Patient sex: F
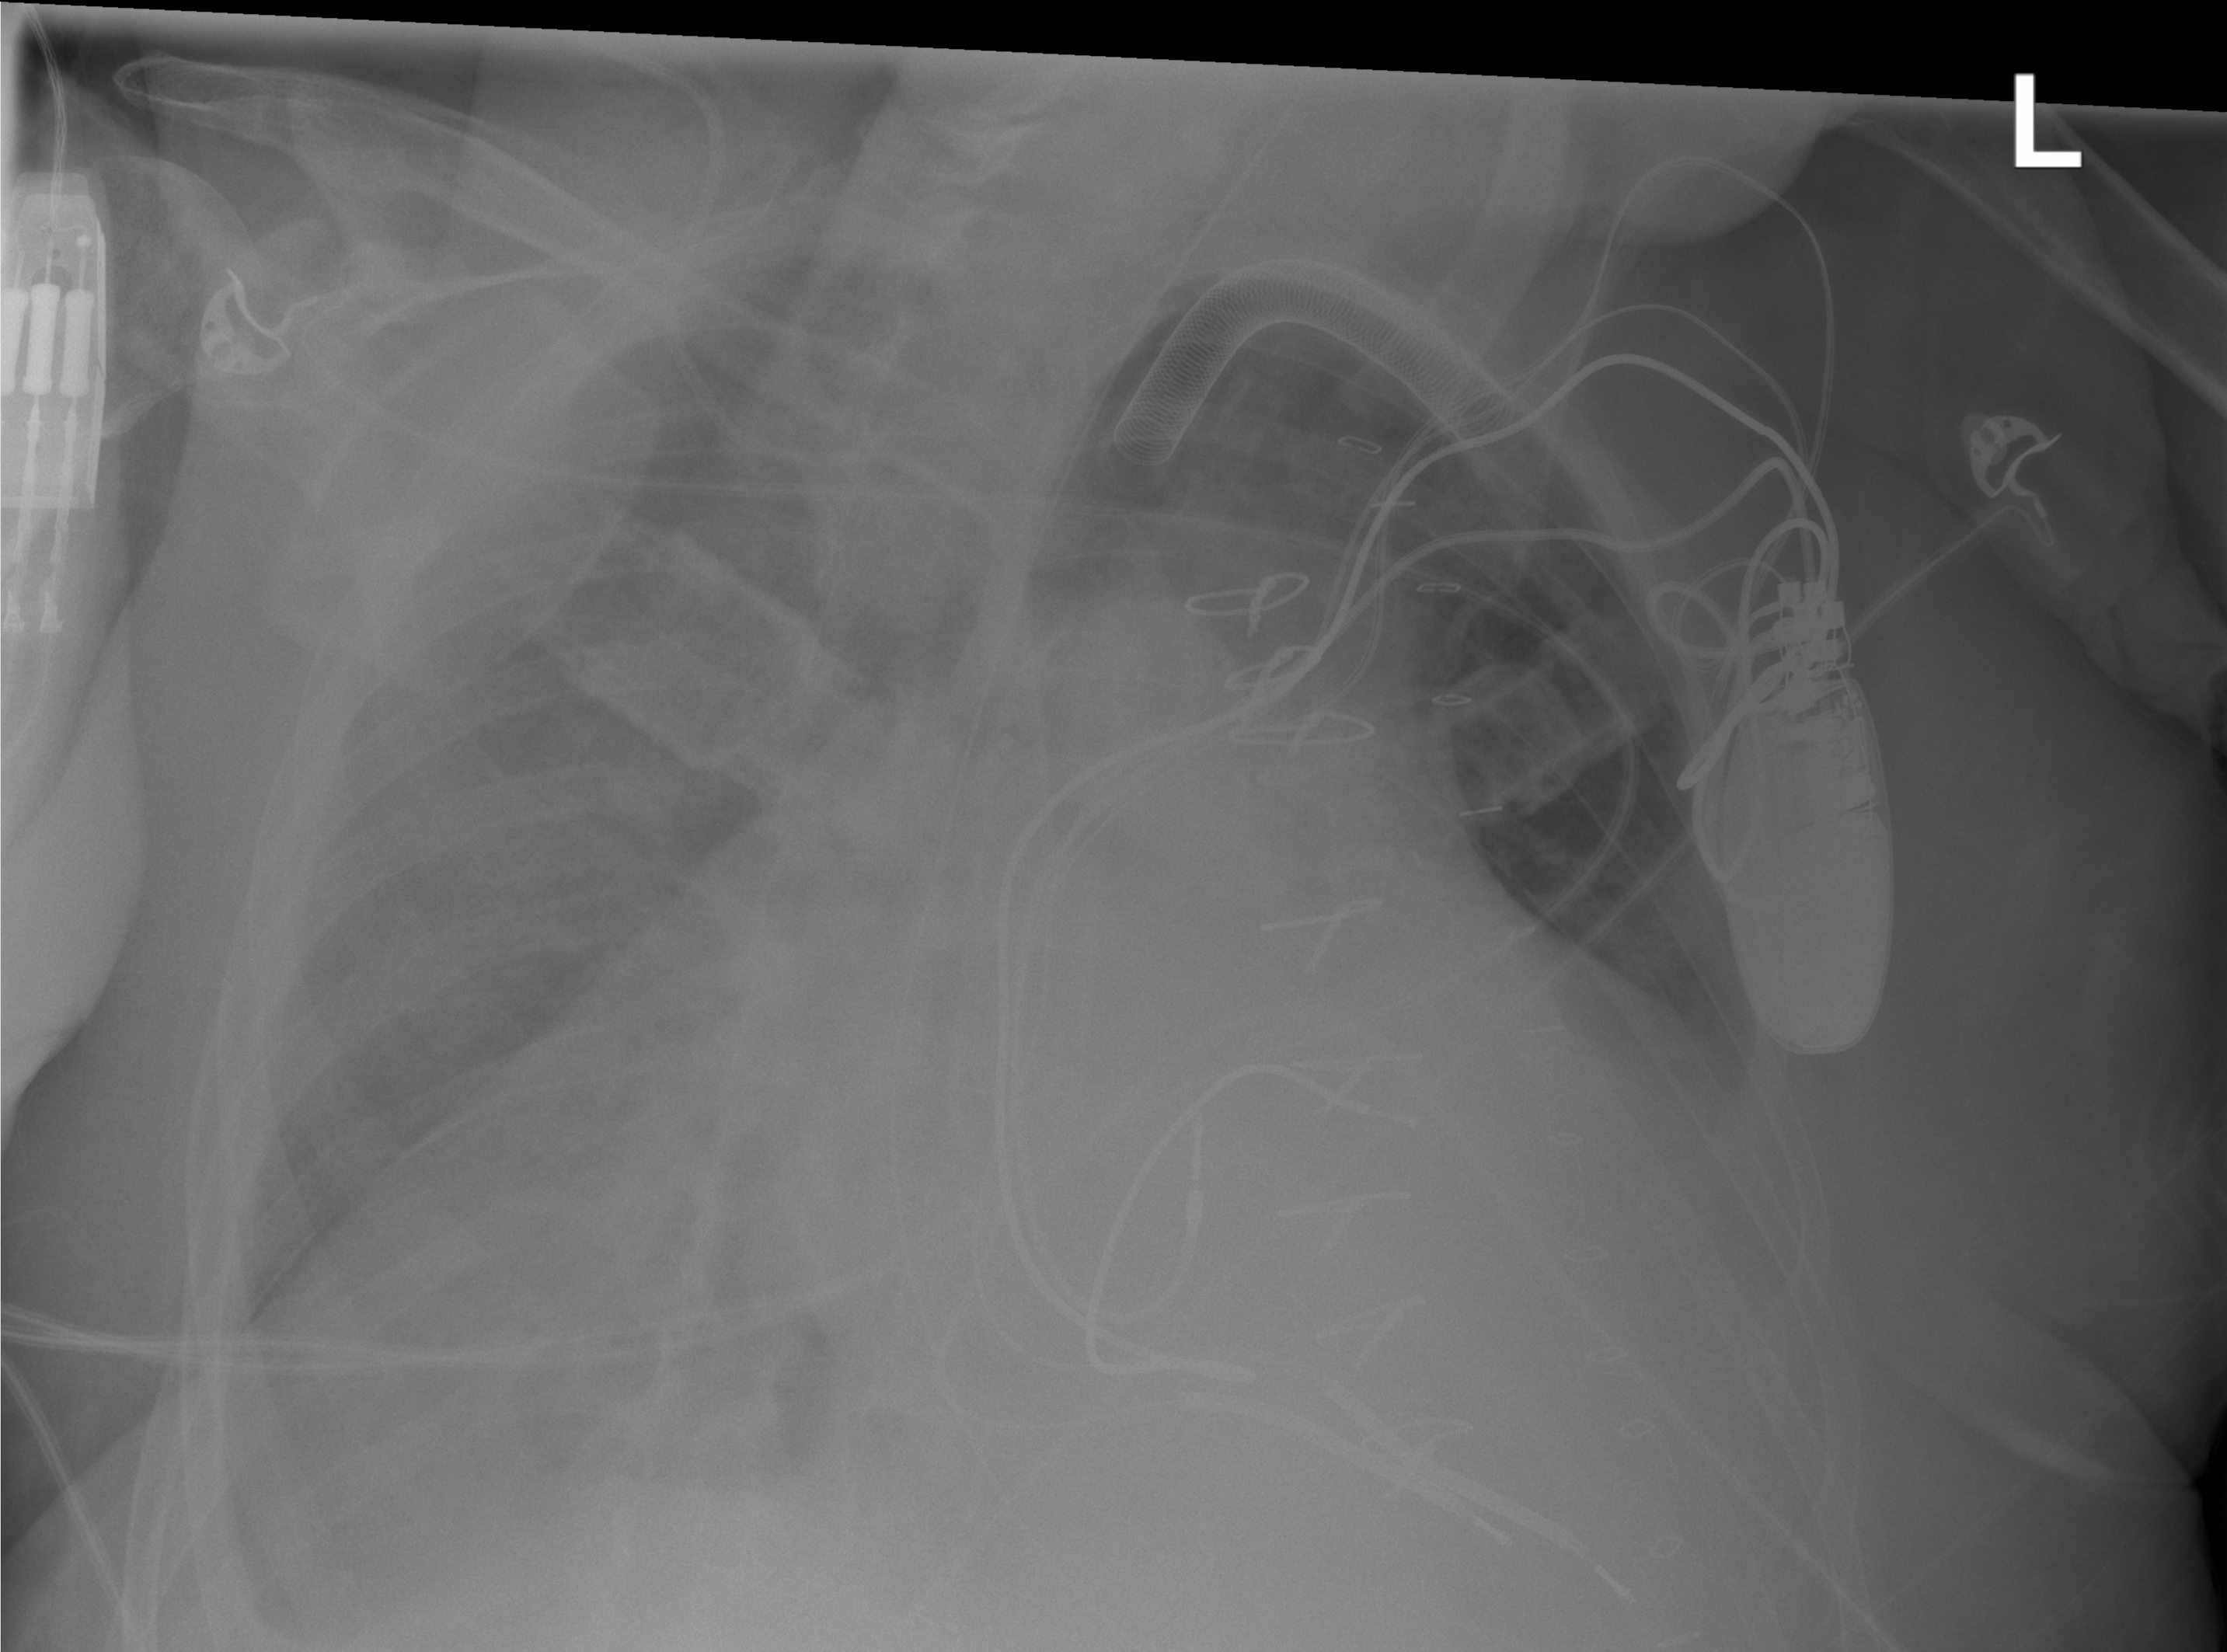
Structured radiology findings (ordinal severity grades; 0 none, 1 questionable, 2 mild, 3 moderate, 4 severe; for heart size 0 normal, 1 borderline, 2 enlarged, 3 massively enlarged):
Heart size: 2
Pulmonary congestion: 0
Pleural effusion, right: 3
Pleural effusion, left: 1
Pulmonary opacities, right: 2
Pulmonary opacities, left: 0
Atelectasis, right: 3
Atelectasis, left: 1